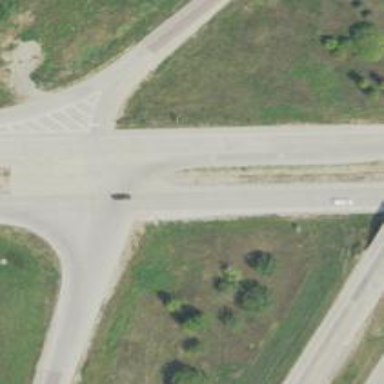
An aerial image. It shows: Primary road with asphalt surface.